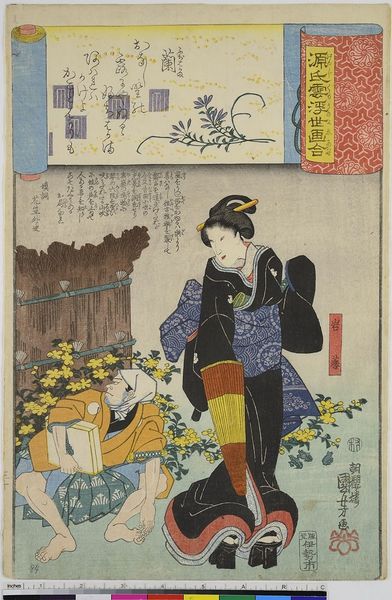
Titel: Fujibakama, Blatt 30 aus der Serie: Genji Wolken zusammen mit Ukiyo-e
Künstler: Utagawa Kuniyoshi
Standort: Hamburg
Institution: Museum für Kunst und Gewerbe Hamburg
Schlagwörter: figur, person, holzschnitt, gestalt, buch, druckgraphik, druckgrafik, literatur, zeit, farbholzschnitt, edo, charaktere, reproduktionen, druckerzeugnisse, ukiyo, lit, literarische, genji